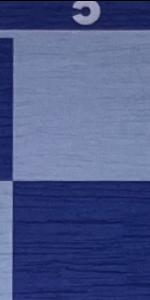
Label: Empty